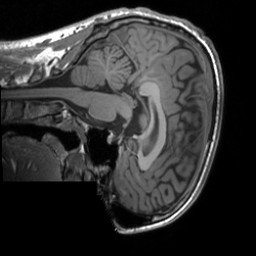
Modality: T1w
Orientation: sagittal
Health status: healthy
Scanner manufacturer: siemens
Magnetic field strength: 3 T
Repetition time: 1.9 s
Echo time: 0.00226 s